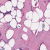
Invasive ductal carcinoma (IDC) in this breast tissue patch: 1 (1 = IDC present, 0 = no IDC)